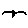
Label: bird